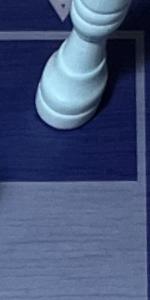
Label: Empty